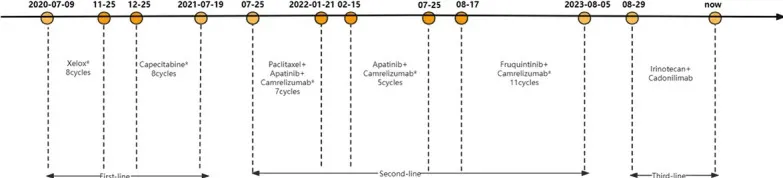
Timeline of the treatment of this patient.
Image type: chart (chart)